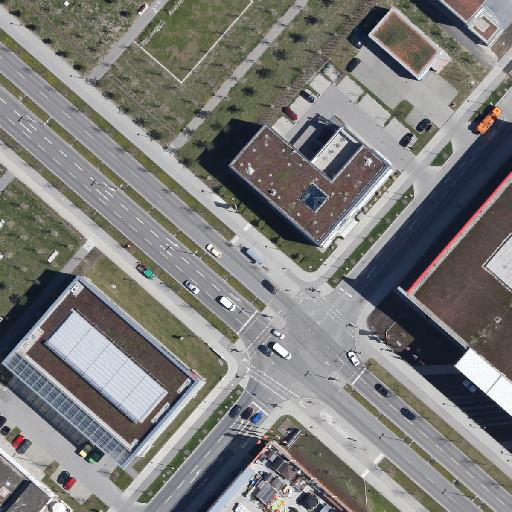
Referring expression: paved road